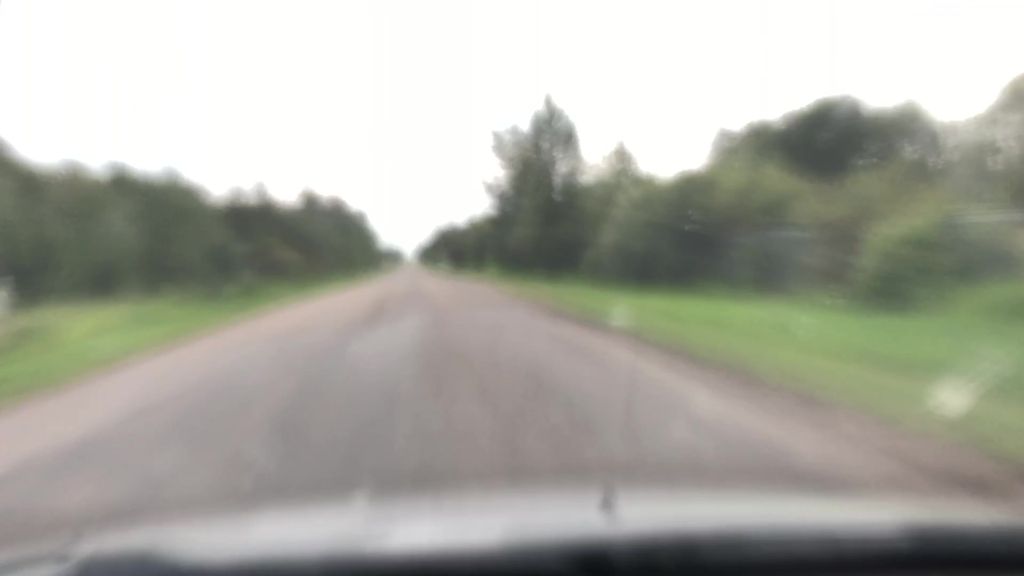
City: edmonton